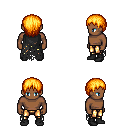
a pixel art fantasy rpg character, male body template, human, dark skin, black tattered cape, gold greaves, light blonde plain hairstyle, black shoes, four views (front, back, left, right), 2x2 character sprite sheet, small pixel art, hard edges, no anti-aliasing